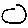
Label: circle